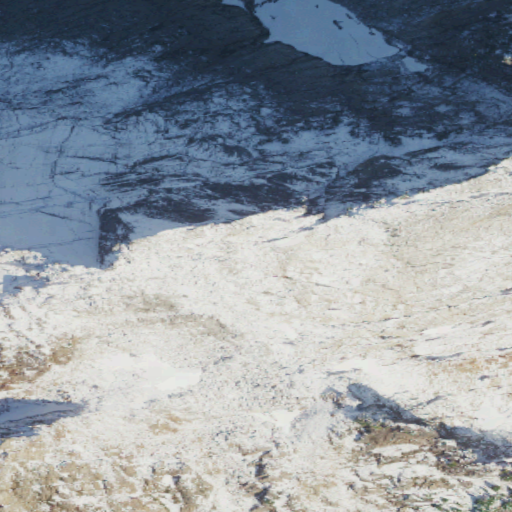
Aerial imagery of mountain in Washington named Vesper Peak containing barren land, grassland, and snow